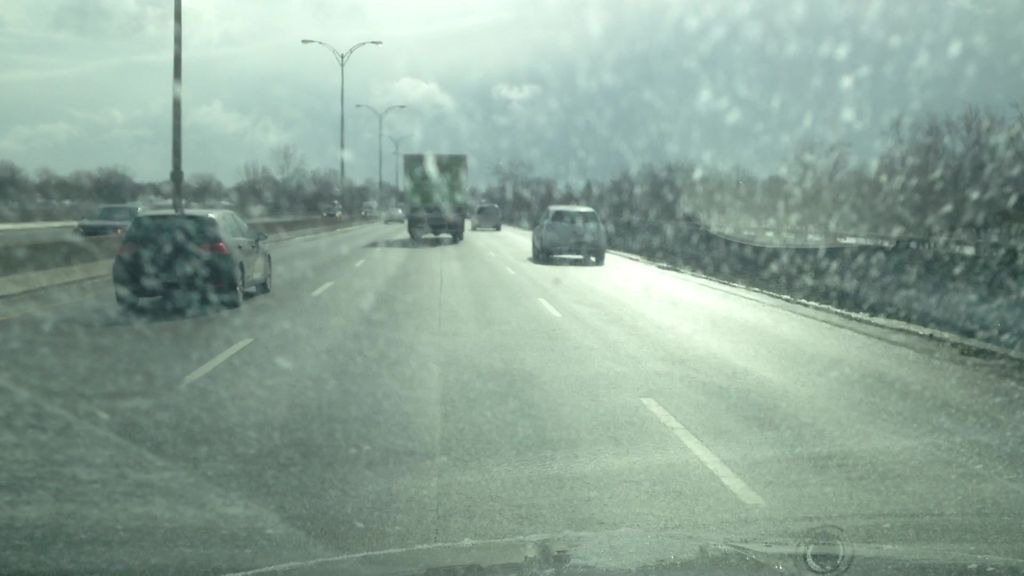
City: montreal